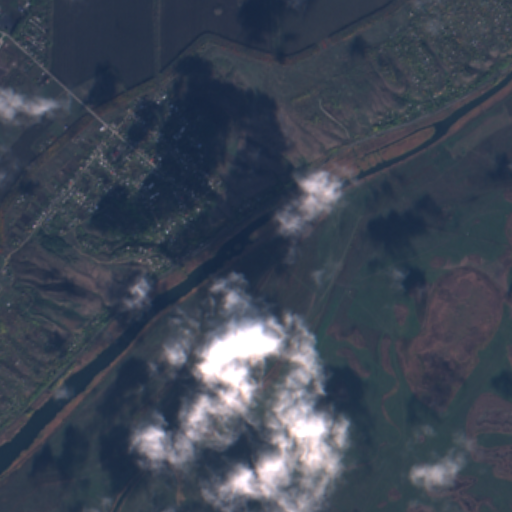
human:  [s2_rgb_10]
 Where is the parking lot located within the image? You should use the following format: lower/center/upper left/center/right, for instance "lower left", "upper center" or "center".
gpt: The parking lot is located in the upper left of the image.
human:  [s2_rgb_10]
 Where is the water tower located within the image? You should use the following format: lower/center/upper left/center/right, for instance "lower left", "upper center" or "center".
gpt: The water tower is located in the upper left of the image.
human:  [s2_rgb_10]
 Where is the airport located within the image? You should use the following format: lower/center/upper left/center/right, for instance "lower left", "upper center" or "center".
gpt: There is no airport in the image.